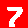
Digit: 7